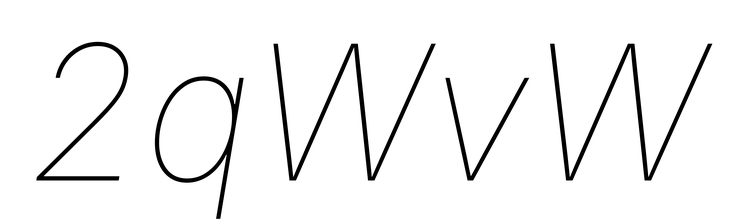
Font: Inter-Italic_Thin_Italic